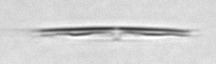
Label: pennate